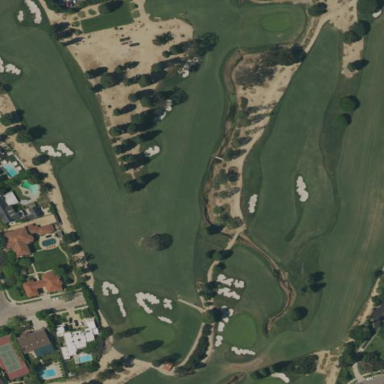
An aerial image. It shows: Grassy area designated as golf fairway.